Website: walmart
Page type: payment
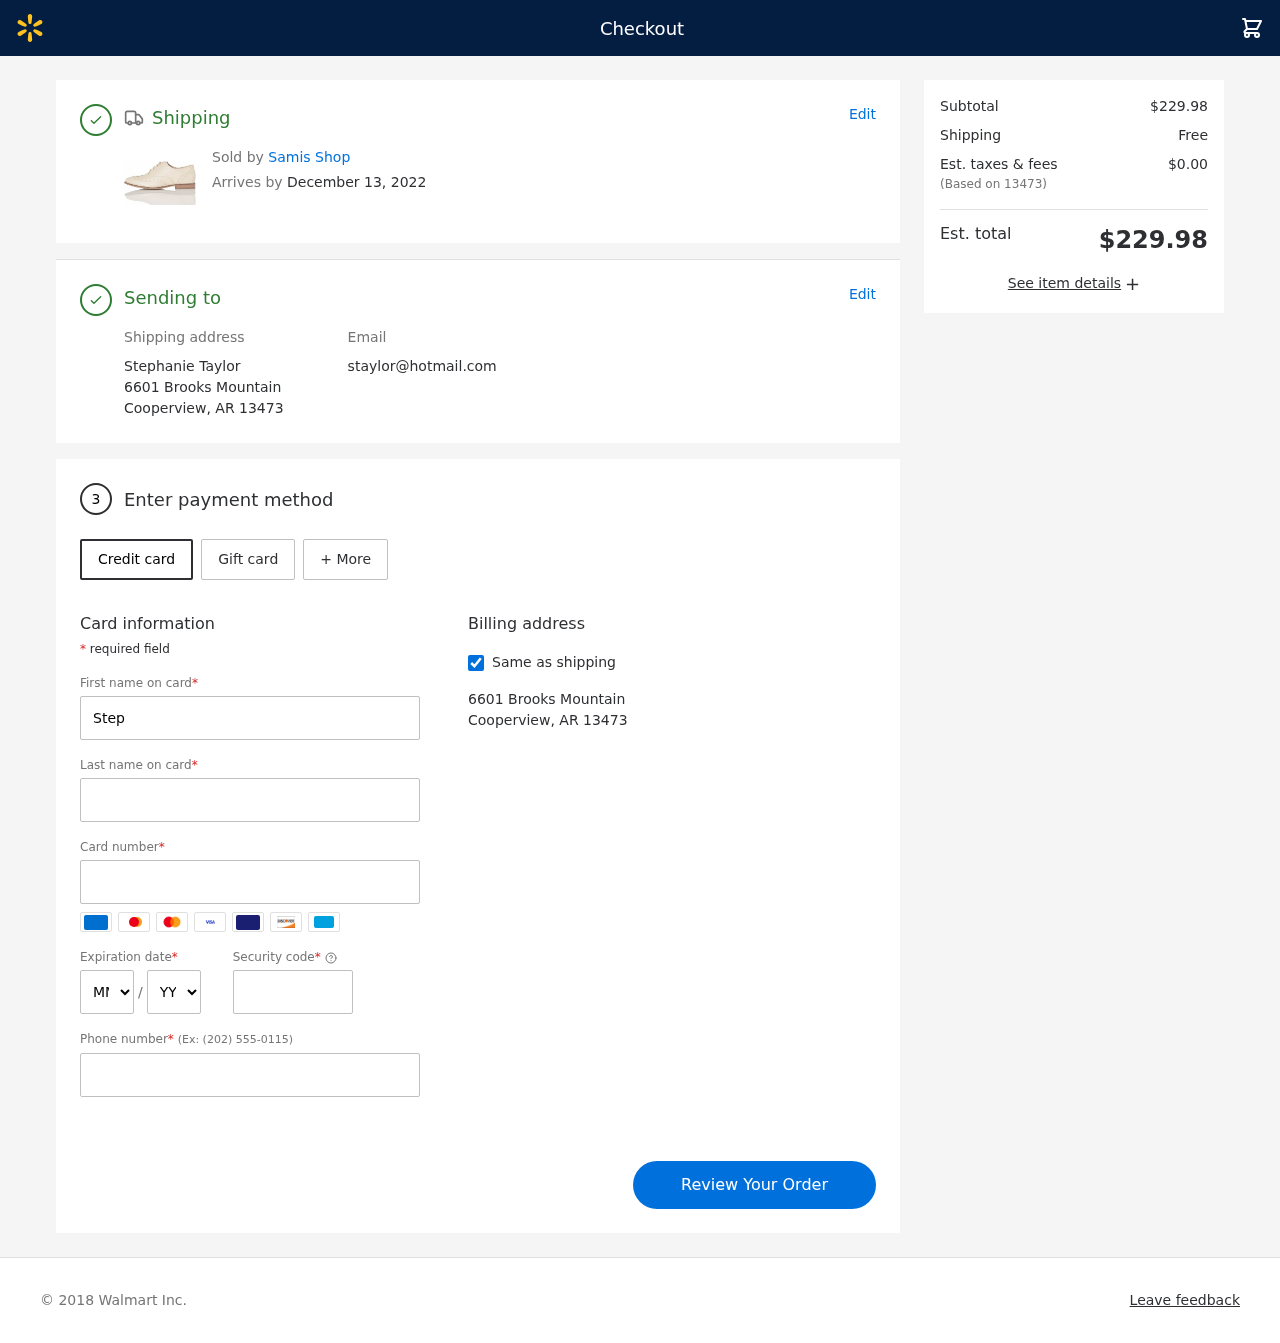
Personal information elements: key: PII_CARD_CVV
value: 1140
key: PII_CARD_EXPIRY_MONTH
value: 03
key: PII_CARD_EXPIRY_YEAR
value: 30
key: PII_CARD_NUMBER
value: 3422 3683 3727 917
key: PII_CITY_STATE_ZIP
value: Cooperview, AR 13473
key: PII_EMAIL
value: staylor@hotmail.com
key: PII_FIRSTNAME
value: Stephanie
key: PII_FULLNAME
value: Stephanie Taylor
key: PII_LASTNAME
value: Taylor
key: PII_PHONE
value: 7923530245
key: PII_POSTCODE
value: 13473
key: PII_STREET
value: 6601 Brooks Mountain
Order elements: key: ORDER_DELIVERY_DATE
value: December 13, 2022
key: ORDER_SUBTOTAL
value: $229.98
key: ORDER_SHIPPING_COST
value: Free
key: ORDER_TAX
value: $0.00
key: ORDER_TOTAL
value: $229.98